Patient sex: M
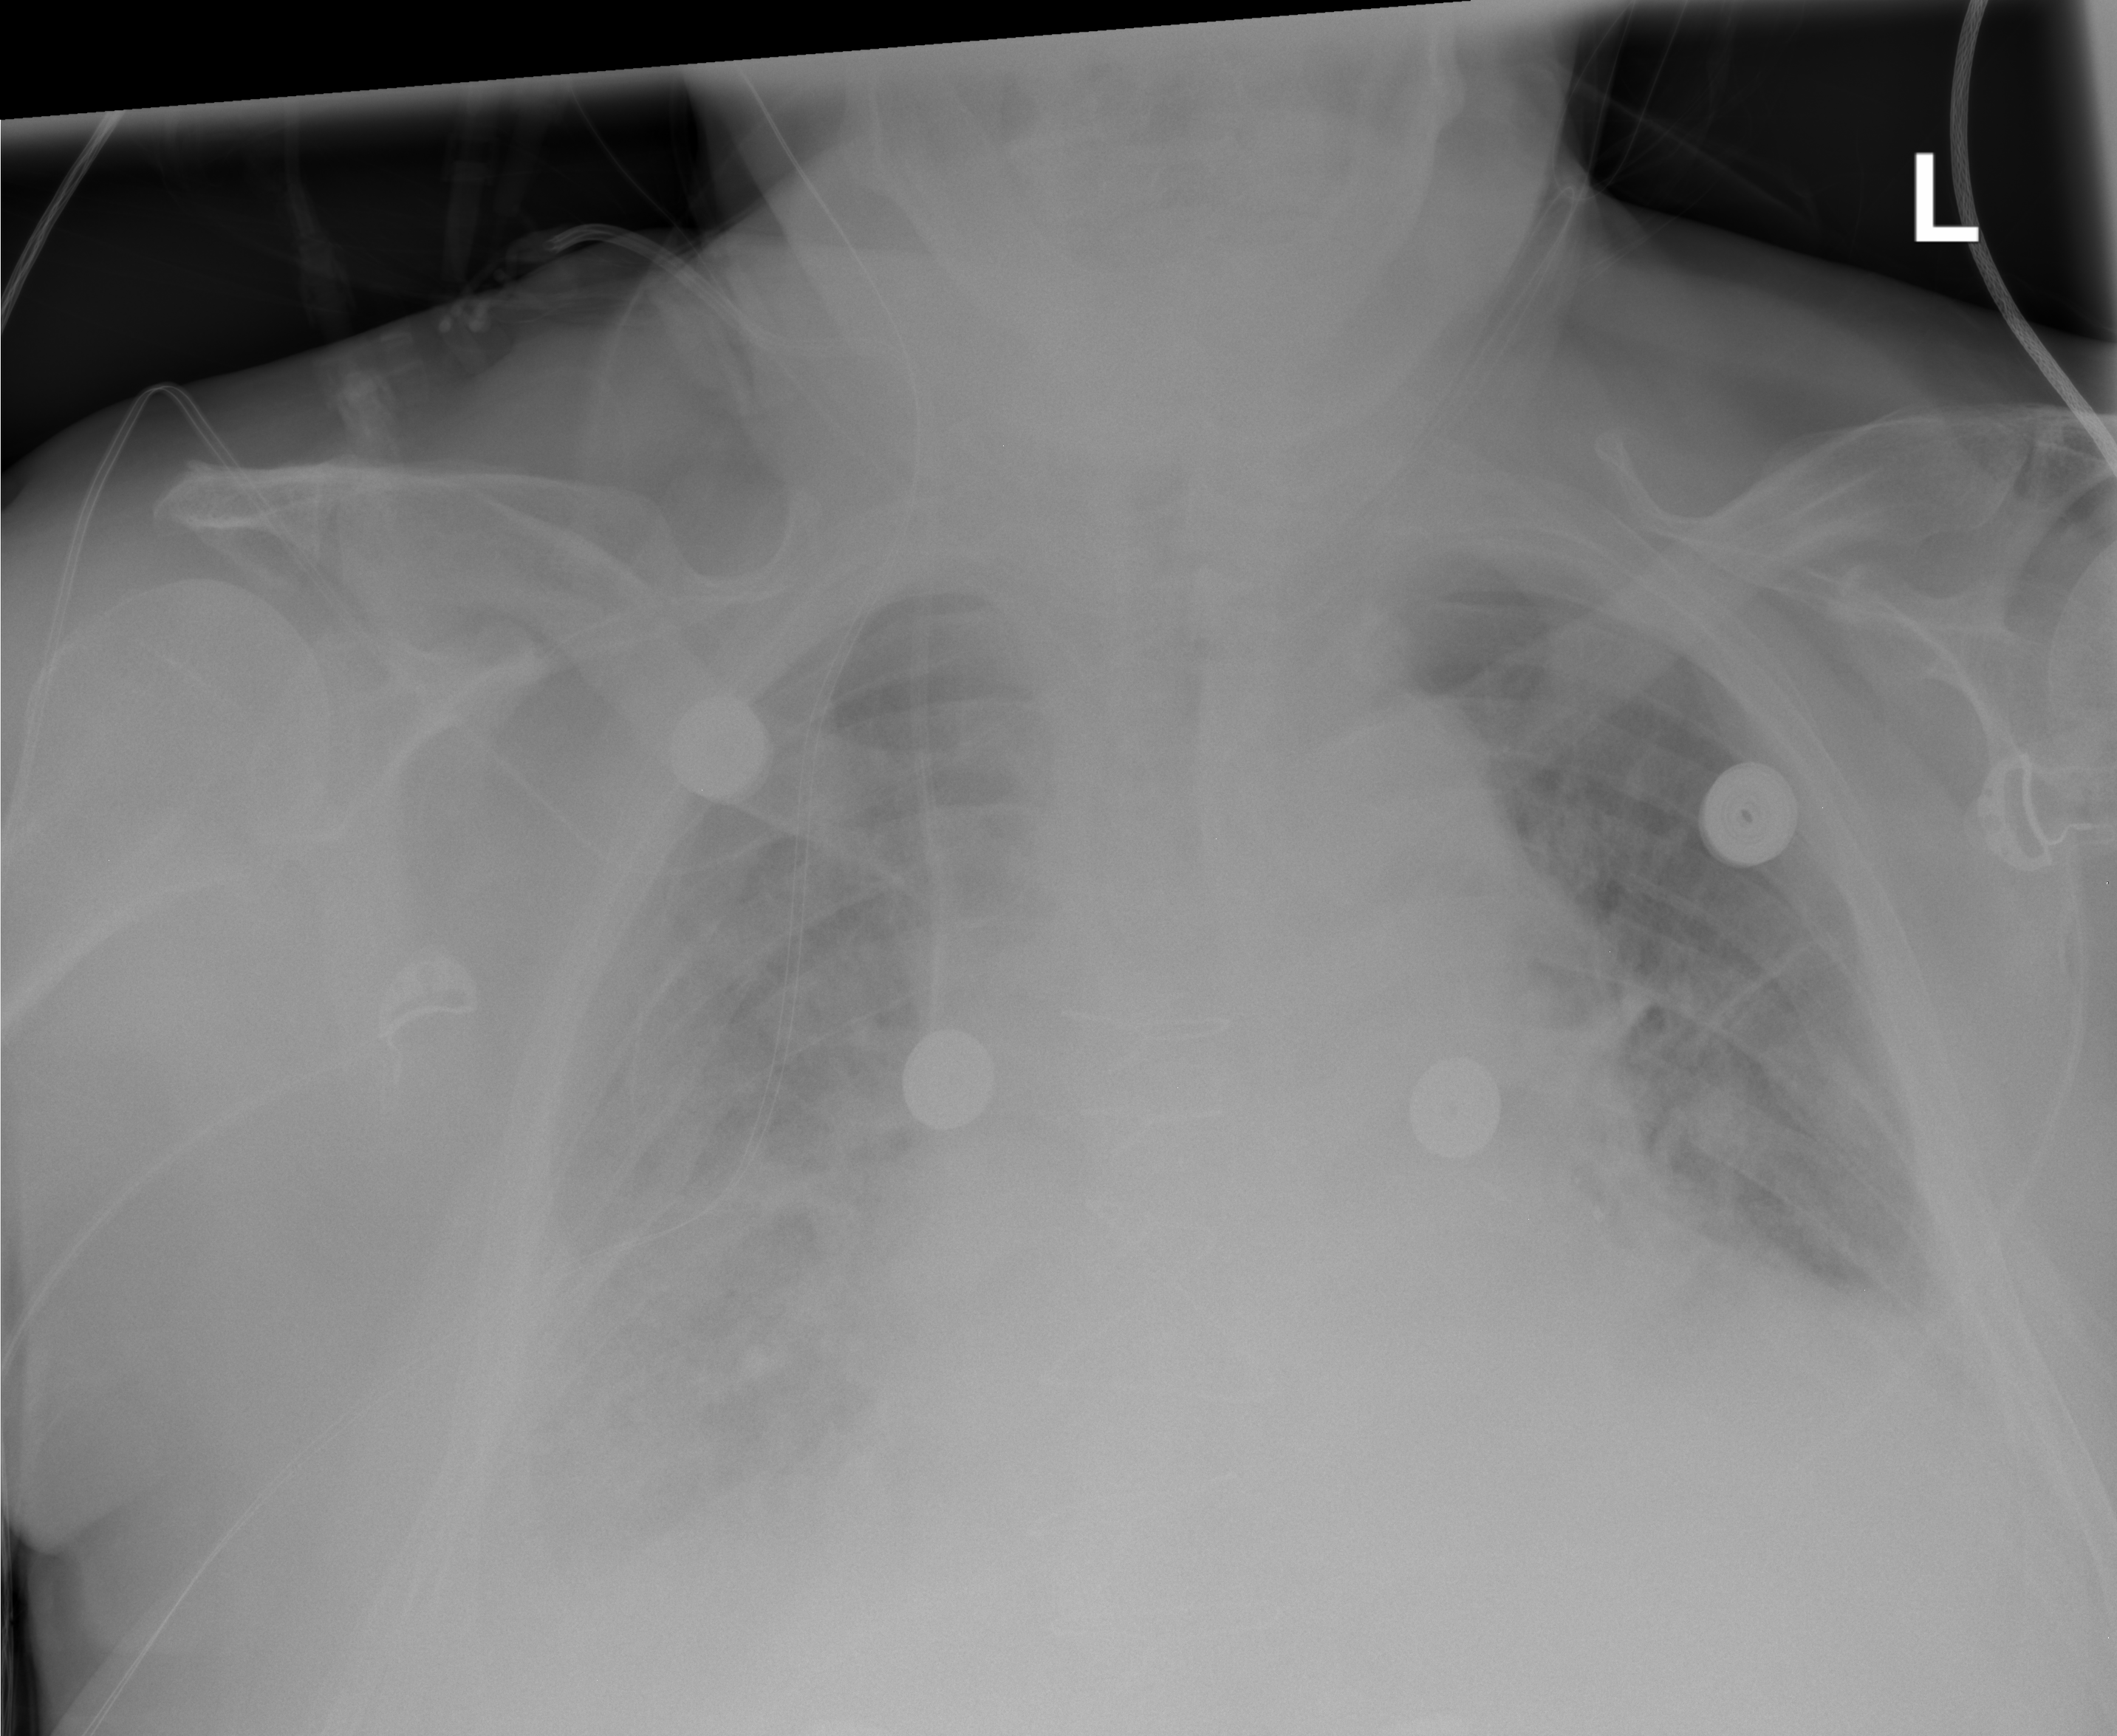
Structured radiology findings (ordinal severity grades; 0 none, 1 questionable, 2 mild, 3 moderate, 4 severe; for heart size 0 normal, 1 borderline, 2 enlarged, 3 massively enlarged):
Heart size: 2
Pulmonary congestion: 2
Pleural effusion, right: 2
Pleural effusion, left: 2
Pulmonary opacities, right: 2
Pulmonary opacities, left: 0
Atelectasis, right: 2
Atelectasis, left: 2